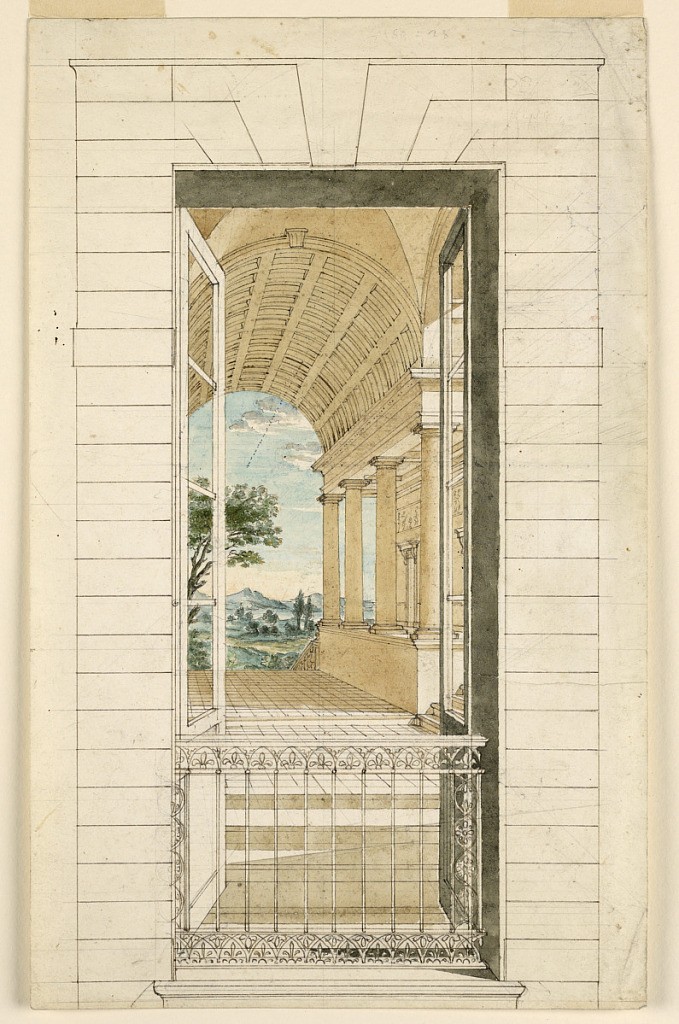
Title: Stage Design, View Through Open Door
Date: mid- 19th century
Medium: Pen and ink, brush and wash on paper
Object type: Drawing
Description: Vertical rectangle. Detail of decoration, open door or window with wrought iron decoration showing view into hall with coffered ceiling that opens onto view of mountain landscape.